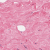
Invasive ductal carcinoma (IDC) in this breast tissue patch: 0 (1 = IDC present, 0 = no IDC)